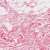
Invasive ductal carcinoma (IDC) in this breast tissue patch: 0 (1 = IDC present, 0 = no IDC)